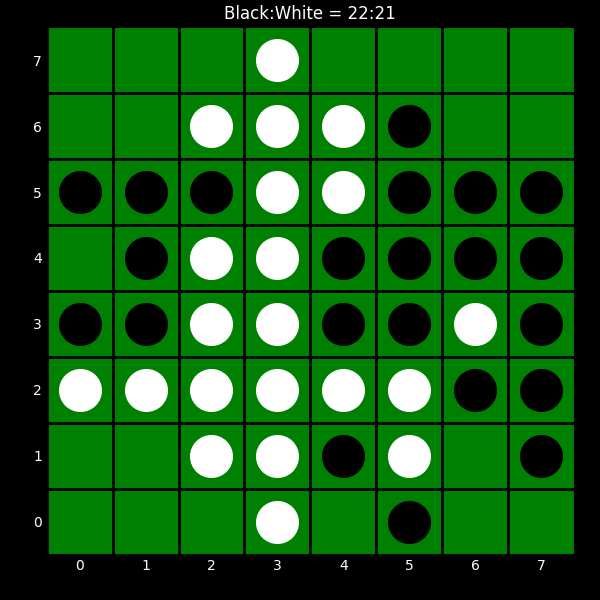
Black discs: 22
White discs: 21